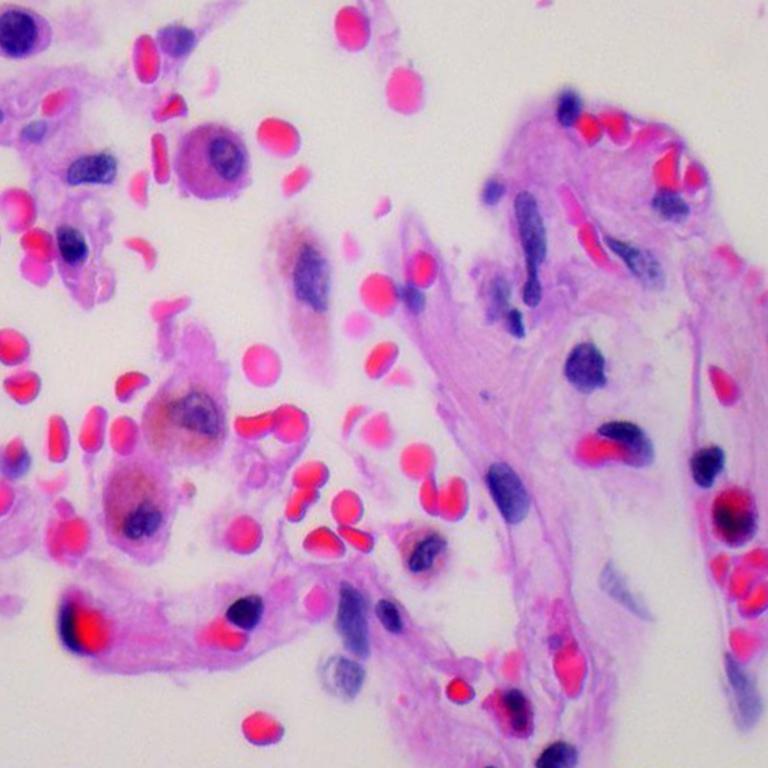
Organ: lung
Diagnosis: benign